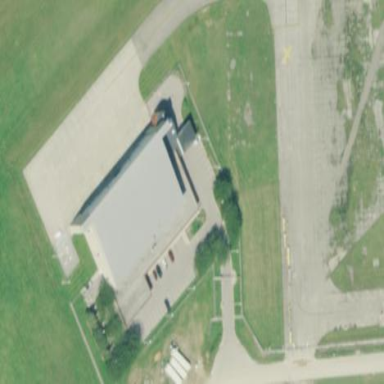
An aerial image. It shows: Building designed as airport hangar.